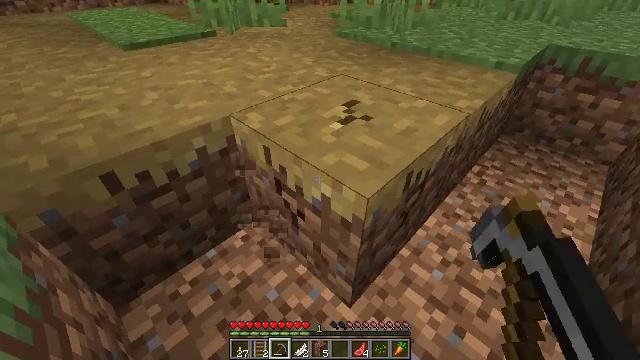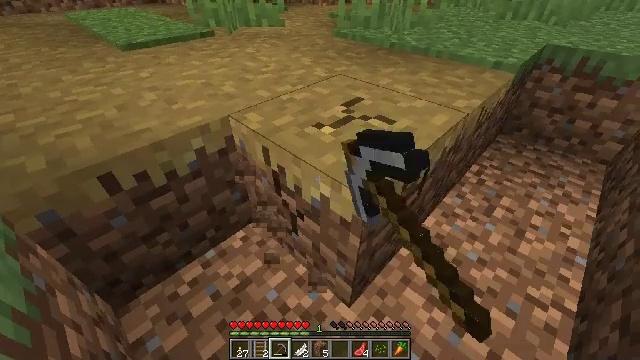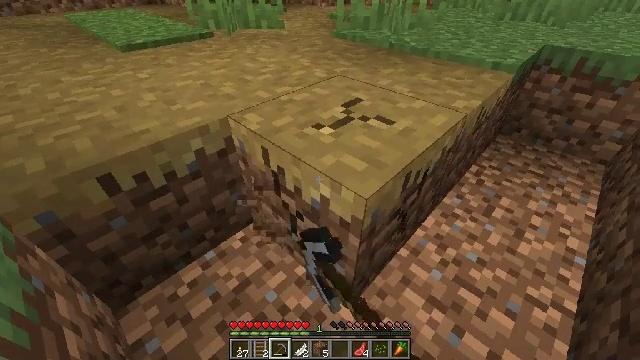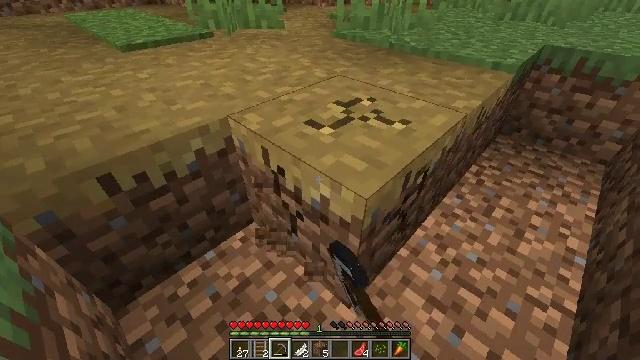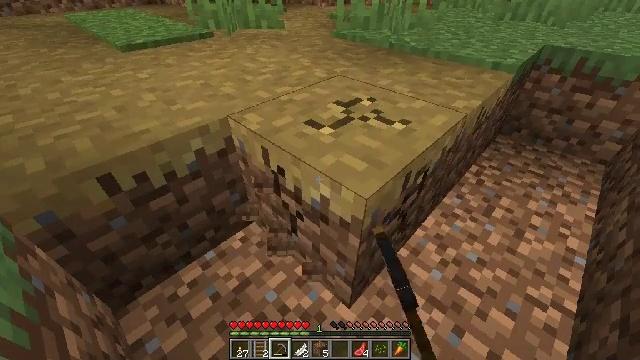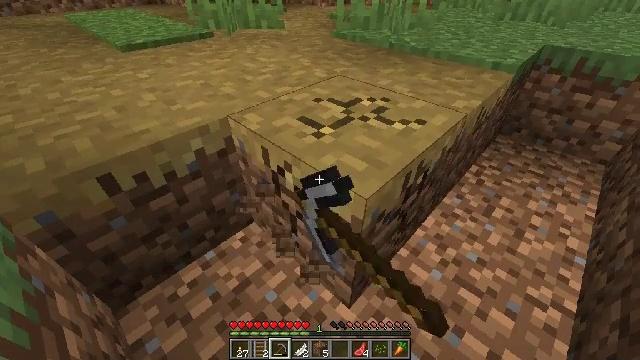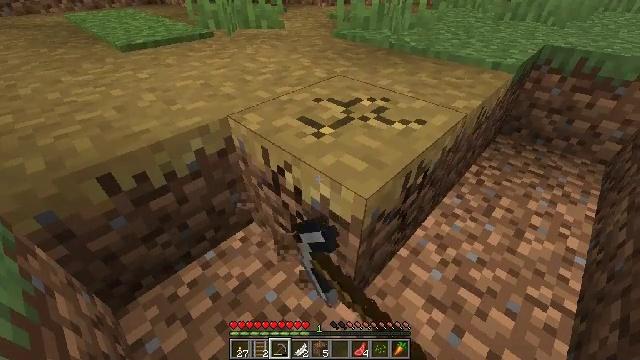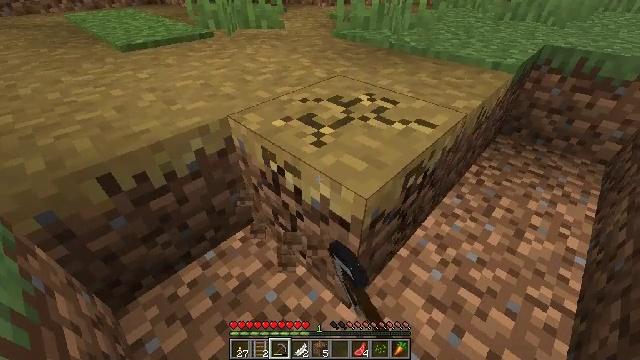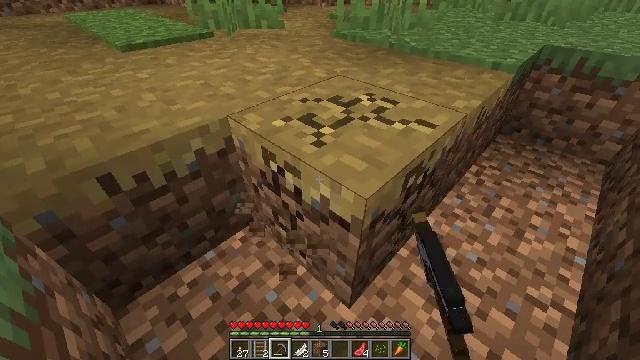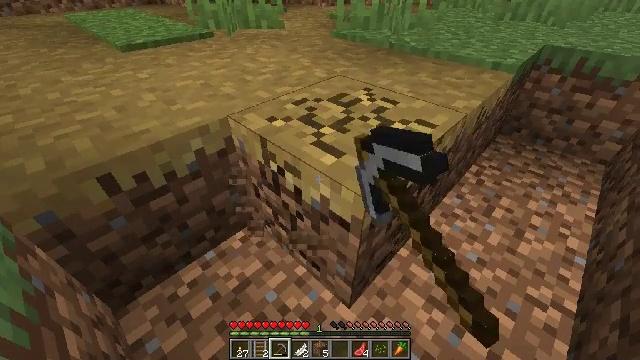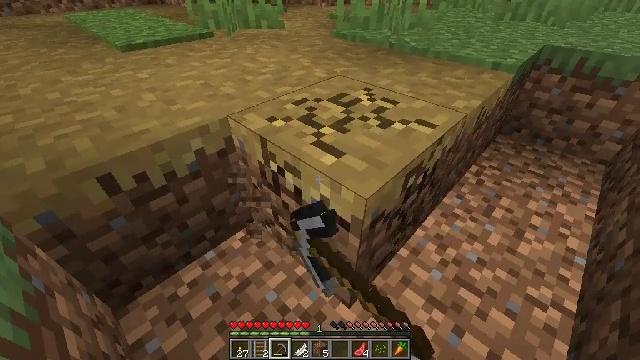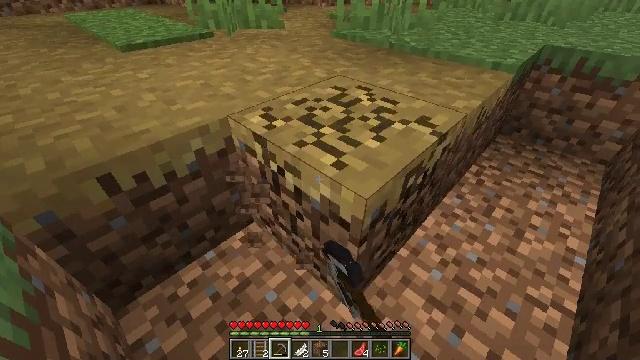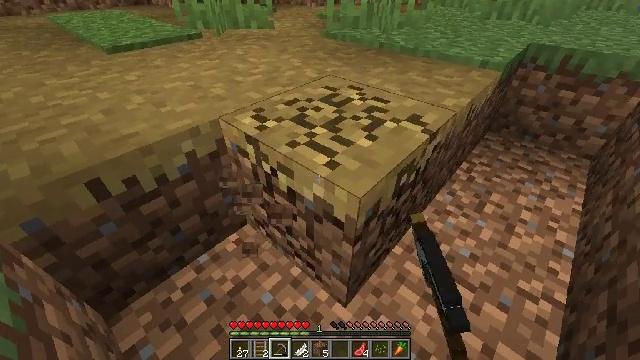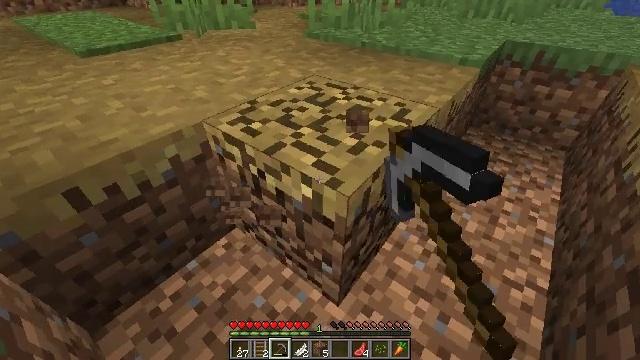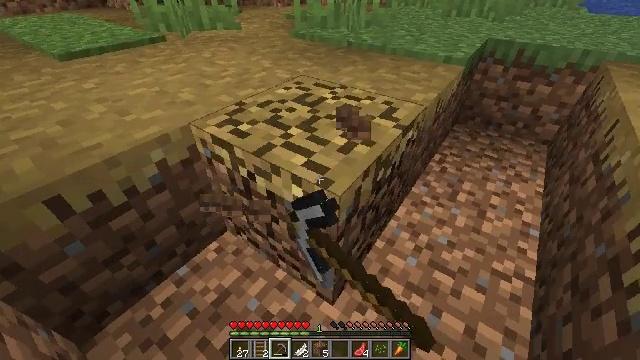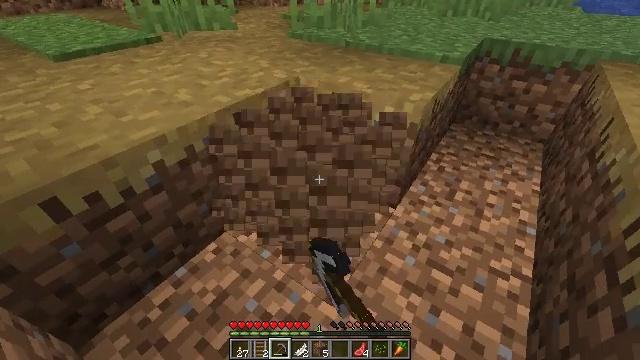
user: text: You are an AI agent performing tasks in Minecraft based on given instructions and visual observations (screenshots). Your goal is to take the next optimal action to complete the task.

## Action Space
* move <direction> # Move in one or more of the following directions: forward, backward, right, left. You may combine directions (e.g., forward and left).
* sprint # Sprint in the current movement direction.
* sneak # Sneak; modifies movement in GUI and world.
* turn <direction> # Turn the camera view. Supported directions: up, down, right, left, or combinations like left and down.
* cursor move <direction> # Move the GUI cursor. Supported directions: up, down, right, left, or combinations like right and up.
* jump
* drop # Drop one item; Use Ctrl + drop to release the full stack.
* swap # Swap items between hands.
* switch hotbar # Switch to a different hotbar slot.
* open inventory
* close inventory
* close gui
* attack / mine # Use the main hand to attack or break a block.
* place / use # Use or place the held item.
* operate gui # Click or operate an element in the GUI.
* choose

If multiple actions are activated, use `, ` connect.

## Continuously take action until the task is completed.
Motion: motion action
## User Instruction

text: Remove the grass path from the ground.
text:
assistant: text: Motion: attack / mine
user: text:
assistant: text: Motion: attack / mine
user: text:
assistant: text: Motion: attack / mine
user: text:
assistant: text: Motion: attack / mine
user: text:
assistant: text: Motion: attack / mine
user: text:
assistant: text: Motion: attack / mine
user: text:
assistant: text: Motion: attack / mine
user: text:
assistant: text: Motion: attack / mine
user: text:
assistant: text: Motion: attack / mine
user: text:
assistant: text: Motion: attack / mine
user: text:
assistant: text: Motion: attack / mine
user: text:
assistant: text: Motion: turn right, attack / mine
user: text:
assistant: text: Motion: turn right, attack / mine
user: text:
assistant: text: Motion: turn right, attack / mine
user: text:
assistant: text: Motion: attack / mine
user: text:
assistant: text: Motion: attack / mine
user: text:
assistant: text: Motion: attack / mine
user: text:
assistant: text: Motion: attack / mine
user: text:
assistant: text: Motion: attack / mine
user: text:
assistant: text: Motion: attack / mine
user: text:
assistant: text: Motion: turn right, attack / mine
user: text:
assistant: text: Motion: turn right, attack / mine
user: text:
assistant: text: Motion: turn right, attack / mine
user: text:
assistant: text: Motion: move forward, attack / mine
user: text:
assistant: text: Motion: move forward, attack / mine
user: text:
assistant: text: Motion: move forward, attack / mine
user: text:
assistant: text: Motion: move forward, attack / mine
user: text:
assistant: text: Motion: move forward, attack / mine
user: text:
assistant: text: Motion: move forward, attack / mine
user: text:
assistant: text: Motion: attack / mine